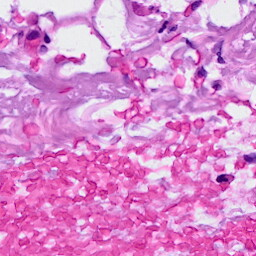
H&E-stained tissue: Breast